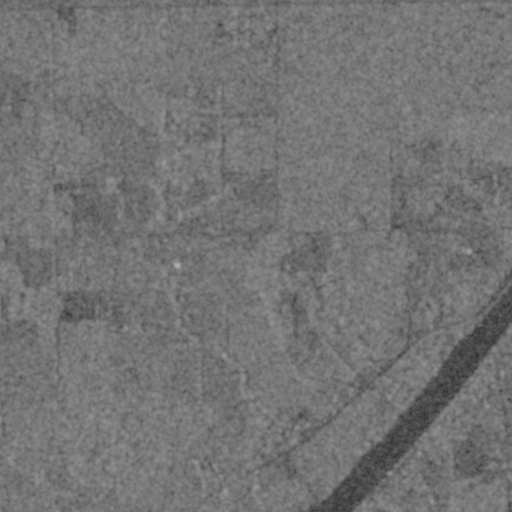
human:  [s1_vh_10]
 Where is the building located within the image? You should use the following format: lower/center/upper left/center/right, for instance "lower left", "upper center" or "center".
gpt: The building is located in the upper right of the image.
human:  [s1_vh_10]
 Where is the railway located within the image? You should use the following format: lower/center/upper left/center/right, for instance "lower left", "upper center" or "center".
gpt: The railway is located in the upper of the image.
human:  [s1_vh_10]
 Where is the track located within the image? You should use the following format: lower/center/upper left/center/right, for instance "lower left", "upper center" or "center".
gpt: There is no track in the image.

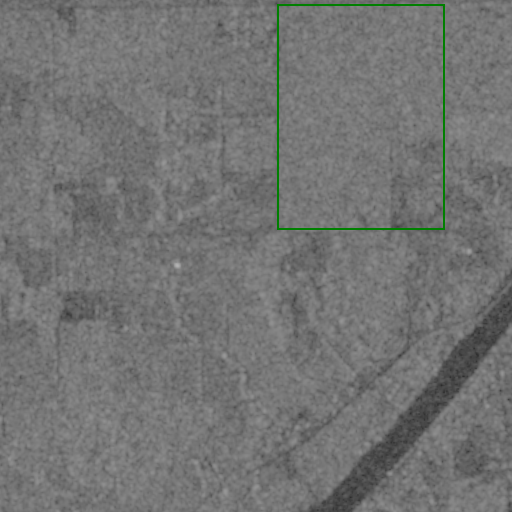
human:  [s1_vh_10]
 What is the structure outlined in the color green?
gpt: The structure outlined in green is a crop field.
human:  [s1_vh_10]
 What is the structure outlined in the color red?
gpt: There is no red outline.